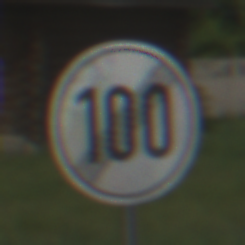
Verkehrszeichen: EndeGeschwindigkeit100
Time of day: MorningAfternoon
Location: Outdoor (Nature)
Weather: PartlyCloudy
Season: NotSpecified
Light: Natural